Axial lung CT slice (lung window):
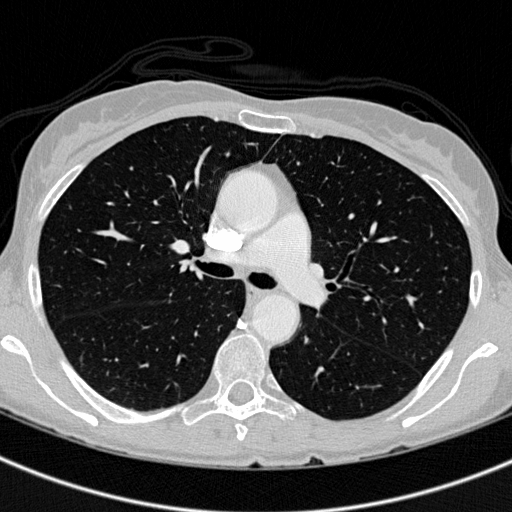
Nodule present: no